Question: I'm learning how to use CALayers and perform animations on their properties. To a beginner Apple's documentation is simply cryptic. I managed to find an example (called: CustomAnimatableProperty) in iOS's documentation which somewhat 'explains' how to do what I want:
'''
// For CALayer subclasses, always support initWithLayer: by copying over custom properties.
-(id)initWithLayer:(id)layer {
if( ( self = [super initWithLayer:layer] ) ) {
if ([layer isKindOfClass:[BulbLayer class]]) {
self.brightness = ((BulbLayer*)layer).brightness;
}
}
return self;
}
'''
Translating the method override to Swift however gives me a few errors:

The errors stem from my lacking understanding of what's going on here. I'm not sure what are we checking for in those nested if statements. Also I am a bit baffled by the usage of "=" in the main if(){} block. Shouldn't we be checking ("==") for equality?
But yeah any general help would mean the world. I've tried reviewing a few blog-posts / tutorials online, however non of them deals with this speciffic issue.
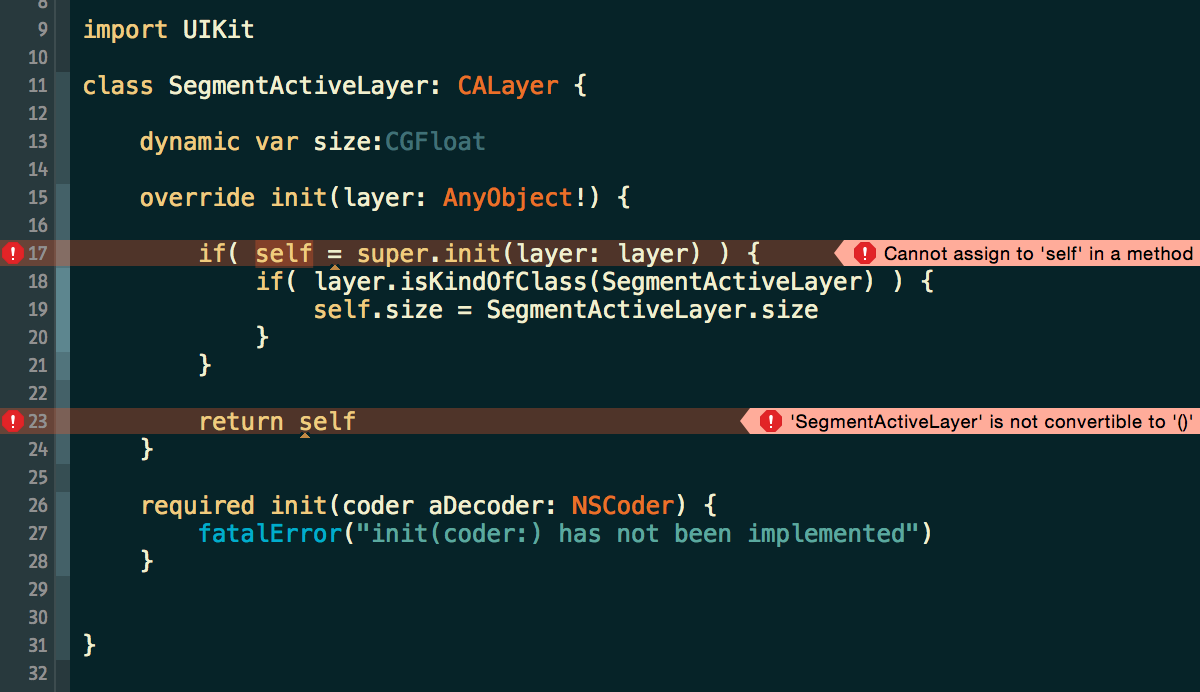
Answer: The 'self = [super init...]' idiom is for Objective-C, not Swift. In Swift, 'init' blocks aren't normal functions and don't return anything.
While we're at it, let's use the Swift idiom for downcasting. We also need to guarantee that 'size' is initialized before we call 'super.init'.
'''
override init(layer: AnyObject!) {
if let layer = layer as? SegmentActiveLayer {
size = layer.size
} else {
size = 0
}
super.init(layer: layer)
}
'''